Question: I am trying to set a constraint that would look like this (subview in red superview in white):

How would I do this in interface builder (preferably) and if not possible then code, but what should I put as the width to make IB happy?
I have tried selecting the subview and superview, but it won't let me set constraints that way.
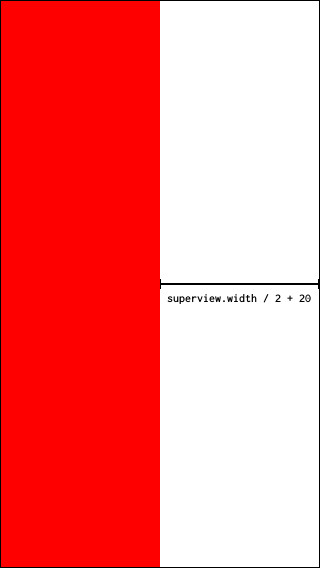
Answer: You can do it entirely in IB. I don't know what you mean by "I have tried selecting the subview and superview, but it won't let me set constraints that way"; that, indeed, is what you must do, and exactly what it let you do -- in short, that is precisely you do a relationship of that sort.
I'll describe the whole thing in three stages. Start with your subview and draw out the initial constraints for top, left, and right:

Now select the view and its superview and use the popup at the bottom to set equal widths (of course when you are finished they will not be equal, but this is just to form the constraint itself):

Finally, fix all the constraint values by selecting each one in turn and editing its Constant in the attributes inspector. The values will all need to be 0, except for the widths relationship, of course; there, you'll enter the two values that you gave in your question:

You're now finished, but if you want the "misaligned" warnings to go away, choose Update All Frames to make the layout look the way it will at runtime. Or just run it and see what you've got!
: In a .xib, you won't be able to form the width = width constraint to the top-level view. To get around this, use an invisible intervening "container view" to act as a buffer between the top-level view and everything else. Pin the container view with zero values on all sides to the top-level view; now the container view will act as the container for everything else, and you'll be able to pin in terms of its width: